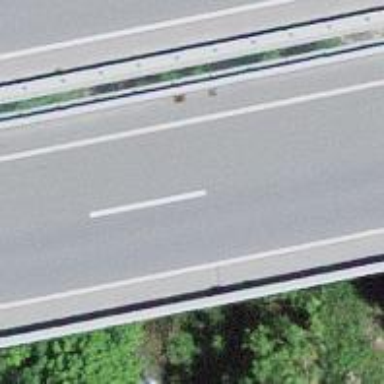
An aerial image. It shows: Asphalt bridge on motorway.